Field crop: maize
Growth stage: 2
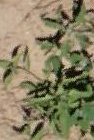
Species: atriplex